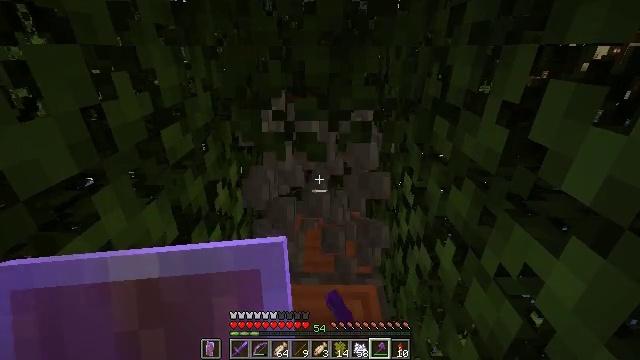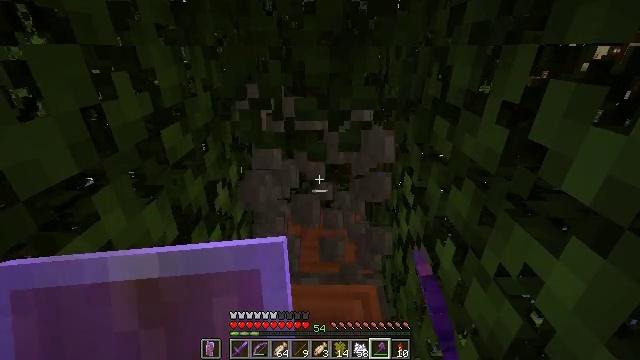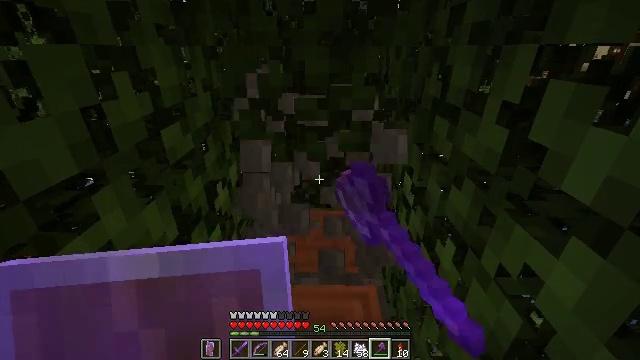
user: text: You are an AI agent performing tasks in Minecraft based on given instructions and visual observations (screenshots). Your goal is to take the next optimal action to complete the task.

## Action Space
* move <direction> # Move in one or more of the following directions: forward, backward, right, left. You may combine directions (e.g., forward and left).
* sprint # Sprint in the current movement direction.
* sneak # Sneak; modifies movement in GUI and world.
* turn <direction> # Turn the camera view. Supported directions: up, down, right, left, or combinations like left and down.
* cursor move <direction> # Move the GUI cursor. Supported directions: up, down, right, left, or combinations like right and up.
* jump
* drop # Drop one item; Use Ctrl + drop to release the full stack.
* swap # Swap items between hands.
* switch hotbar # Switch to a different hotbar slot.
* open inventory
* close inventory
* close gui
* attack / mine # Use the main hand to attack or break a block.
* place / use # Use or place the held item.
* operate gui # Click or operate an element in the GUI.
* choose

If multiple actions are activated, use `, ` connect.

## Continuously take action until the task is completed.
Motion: motion action
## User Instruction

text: Break the acacia log from the tree.
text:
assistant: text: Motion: attack / mine
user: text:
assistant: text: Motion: attack / mine
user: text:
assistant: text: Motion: attack / mine